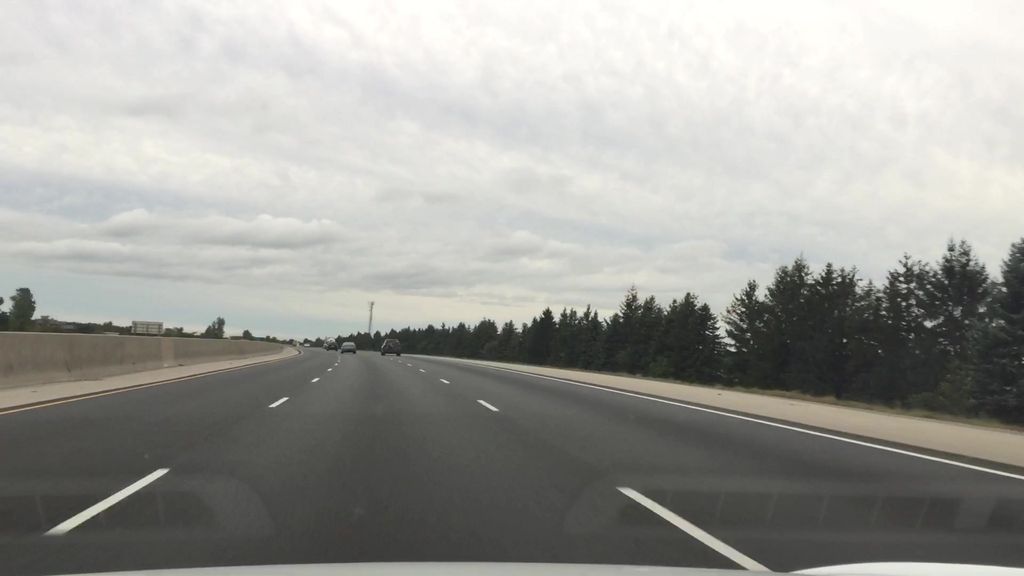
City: kitchener-waterloo